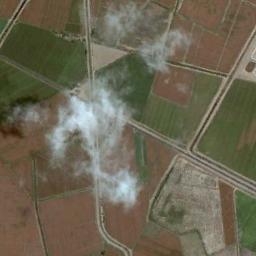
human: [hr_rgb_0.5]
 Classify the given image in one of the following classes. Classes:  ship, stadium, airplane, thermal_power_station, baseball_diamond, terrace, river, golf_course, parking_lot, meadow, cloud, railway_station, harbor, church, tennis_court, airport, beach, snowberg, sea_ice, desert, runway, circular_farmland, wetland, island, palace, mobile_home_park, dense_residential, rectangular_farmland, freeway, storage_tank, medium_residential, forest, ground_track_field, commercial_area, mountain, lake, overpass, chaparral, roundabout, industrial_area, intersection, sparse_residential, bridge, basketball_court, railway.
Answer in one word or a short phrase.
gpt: cloud